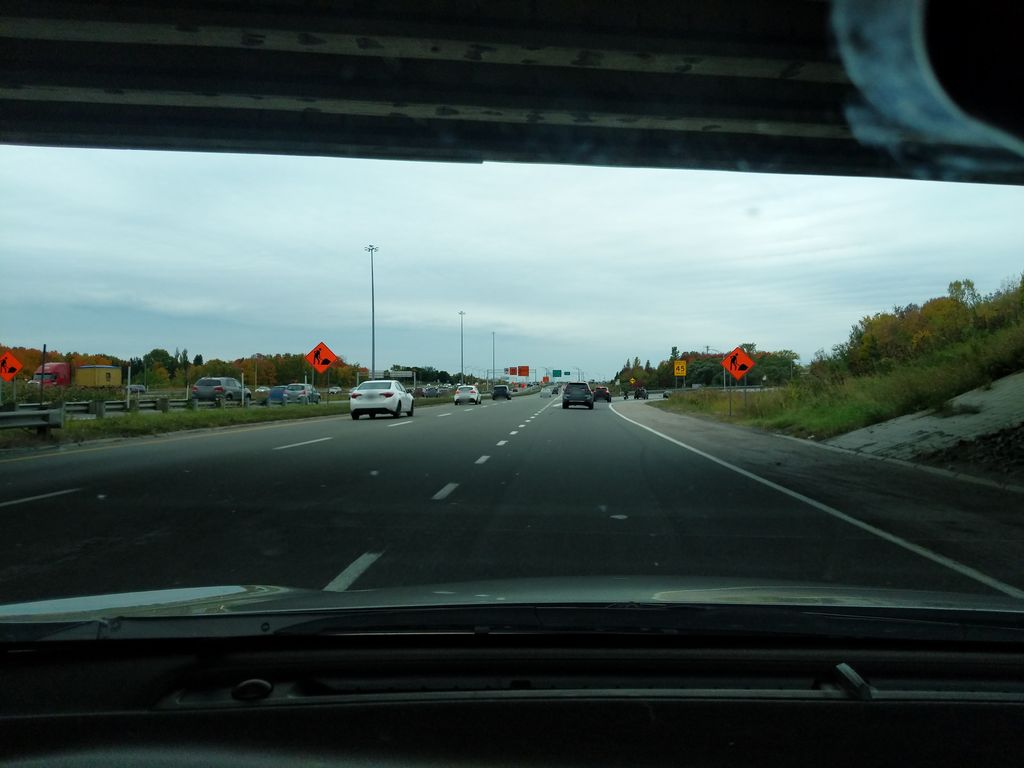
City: quebec_city